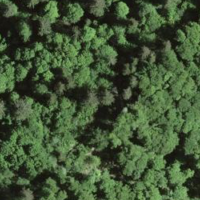
EUNIS habitat code: 41
Species observed at this site:
Cardamine heptaphylla